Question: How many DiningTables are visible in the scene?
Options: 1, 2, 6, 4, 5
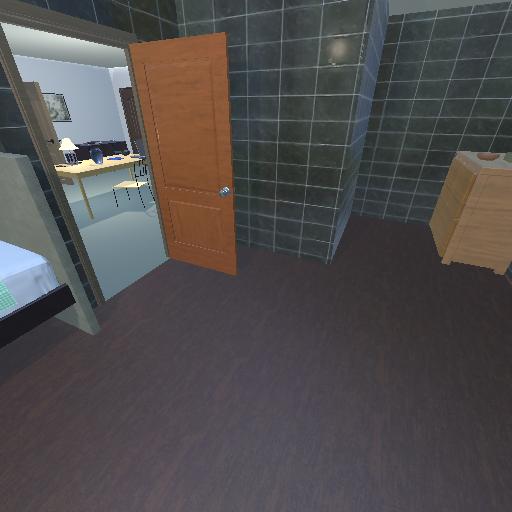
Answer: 1